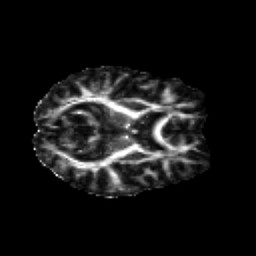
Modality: FA
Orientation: axial
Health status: healthy
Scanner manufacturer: siemens
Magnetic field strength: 3 T
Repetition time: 12 s
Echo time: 0.092 s